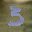
Label: 3